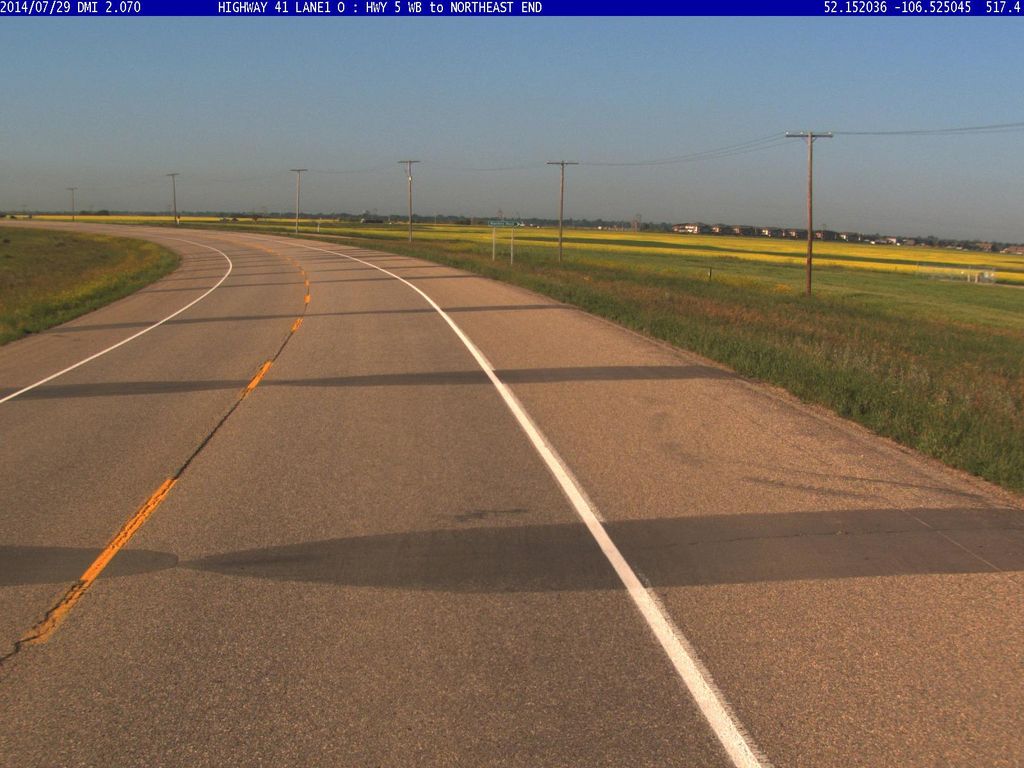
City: saskatoon